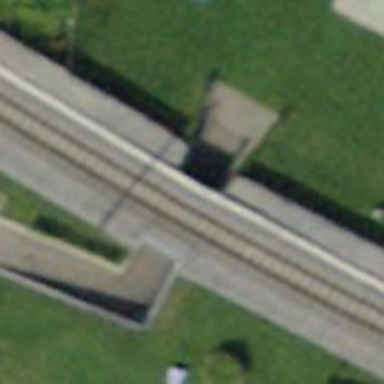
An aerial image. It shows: Footway tunnel.